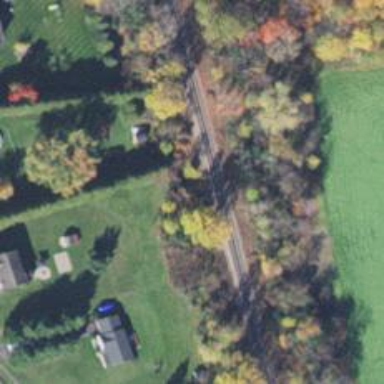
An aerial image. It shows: Railway track.